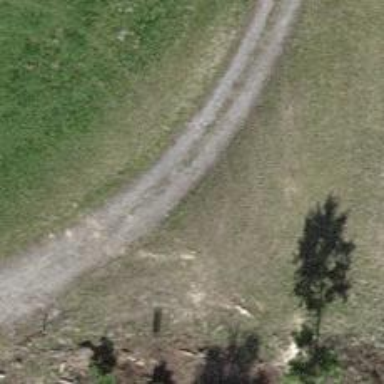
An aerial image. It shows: Gravel track with grade 2 quality.